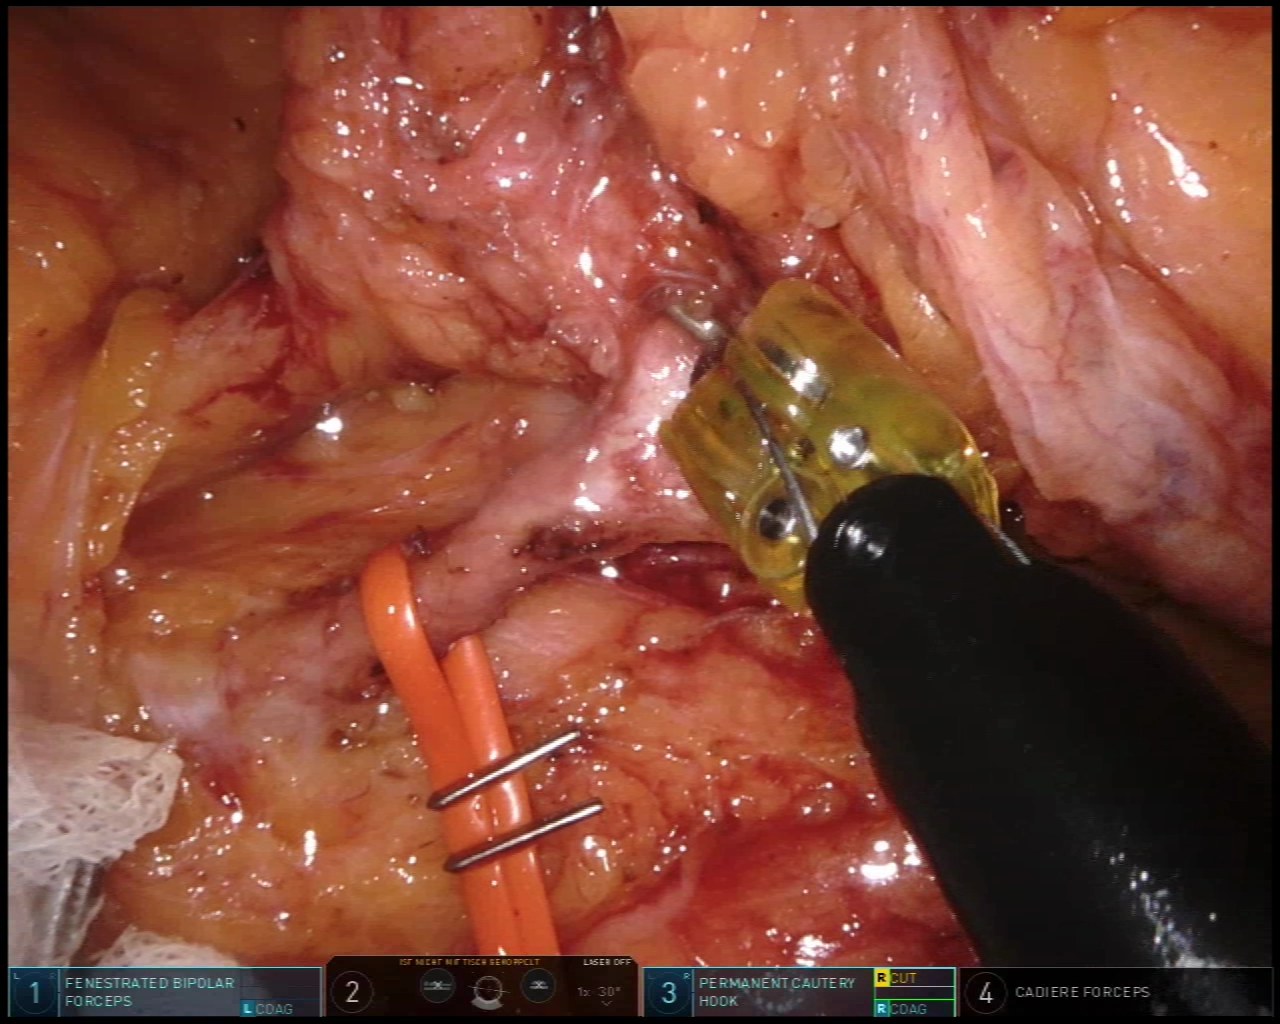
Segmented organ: inferior_mesenteric_artery
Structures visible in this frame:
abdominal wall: no
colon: no
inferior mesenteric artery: yes
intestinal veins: no
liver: no
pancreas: no
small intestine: no
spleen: no
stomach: no
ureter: no
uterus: no
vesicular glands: no